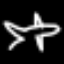
Label: airplane